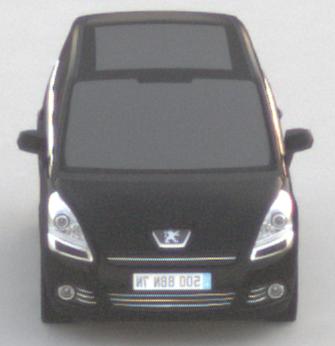
Make: Peugeot
Model: 5008 120 VTi
Detailed model: 5008 (I) Van
Model produced from: 2009/10
Model produced until: 2011/07
Doors: 5
Color: black
Road condition: dry road
Daytime: sunrise or sunset
Contrast: low contrast